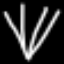
Label: diamond